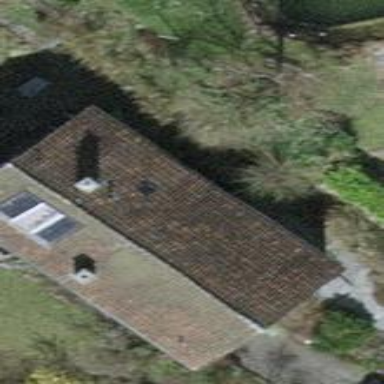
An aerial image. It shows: Detached building with gabled roof. The roof is flat.